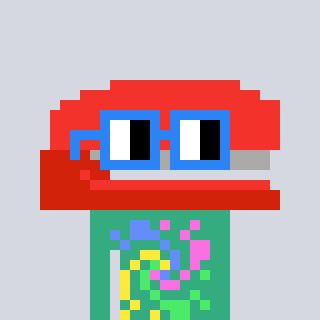
a pixel art character with square blue glasses, a stapler-shaped head and a teal-colored body on a cool background